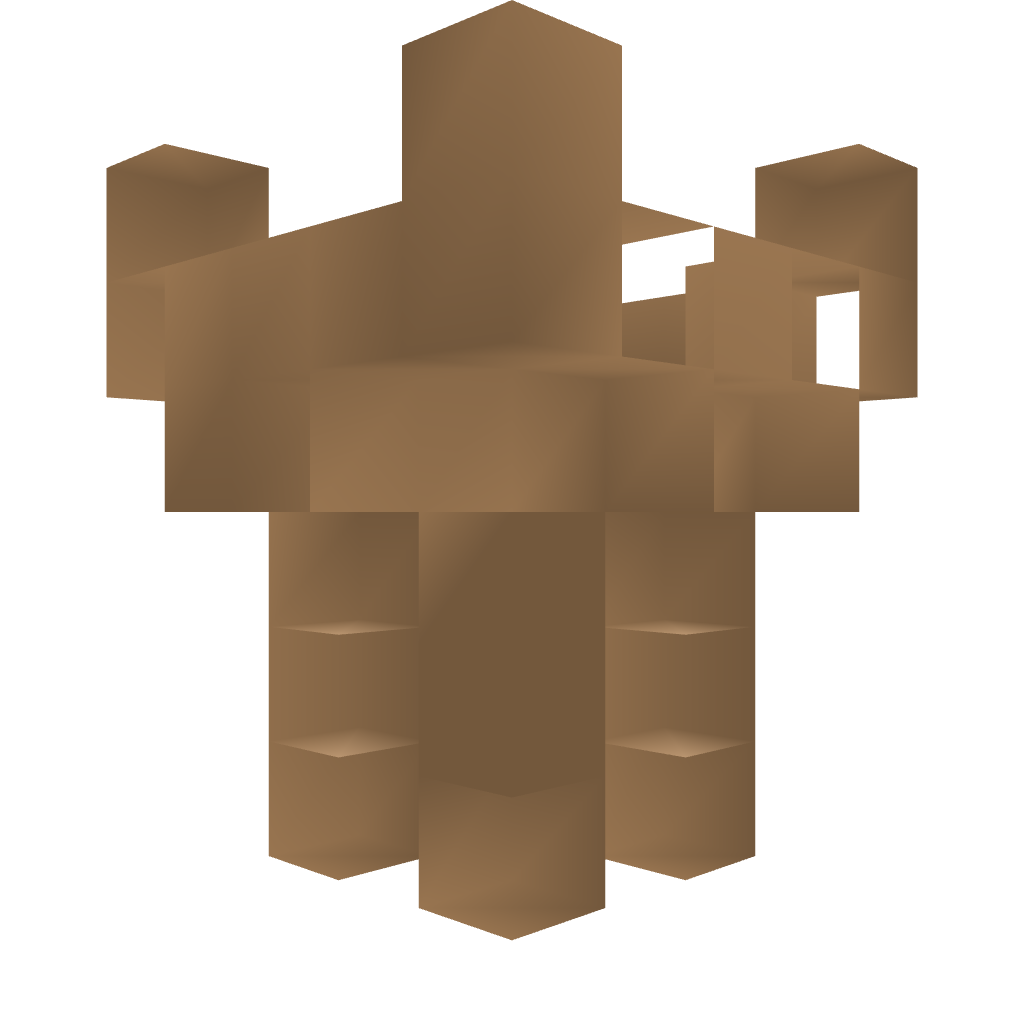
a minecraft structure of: Beach guard tower good quality